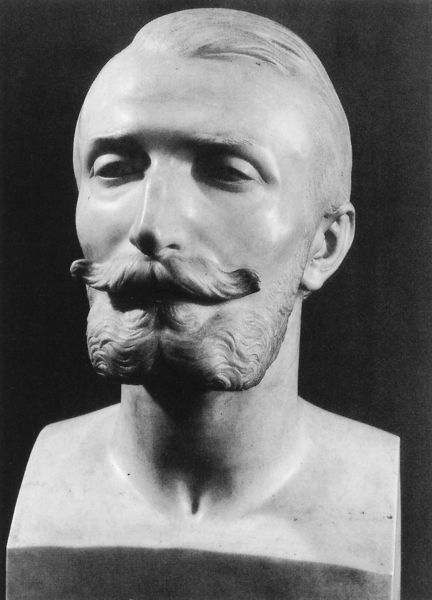
Titel: Conrad Fiedler
Künstler: Adolf von Hildebrand
Institution: München, Neue Pinakothek
Schlagwörter: mann, haar, marmor, ohr, bart, schnurrbart, geschichte, gesicht, büste, historische persönlichkeit